Question: I'm using MSHTML with a WebBrowser control because it gives me access to things the WebBrowser doesn't such as text nodes. I've seen several posts here and on the web where people say you must call 'ReleaseComObject' for every COM object you reference. So, say I do this:
'var doc = myBrowser.Document.DomDocument as IHTMLDocument2;'
Do I need to release 'doc'? How 'body' in this code:
'var body = (myBrowser.Document.DomDocument as IHTMLDocument2).body;'
Aren't these objects wrapped by a RCW that would release them as soon as there are no more references to them? If not, would it be a good idea to create a wrapper for each of them with a finalizer (instead of using Dispose) that would release them as soon as the garbage collector kicks in (such that I don't need to worry about manually disposing them)?
The thing is, my application has a memory leak and I believe is related to this. According to ANTS memory profiler, one of the functions (among many others that happen to use MSHTML objects) that is holding a reference to a bunch of 'Microsoft.CSharp.RuntimeBinder.Semantics.LocalVariableSymbol' objects which are on the top list of objects using memory in Generation 2 is this one:
'''
internal static string GetAttribute(this IHTMLDOMNode element, string name)
{
var attribute = element.IsHTMLElement() ? ((IHTMLElement)element).getAttribute(name) : null;
if (attribute != null) return attribute.ToString();
return "";
}
'''
Not sure what's wrong here since 'attribute' is just a string.
Here is another function that is shown on the ANTS profiler's Instance Retention Graph (I added a bunch of 'FinalReleaseComObject's but is still shown):
'''
private void InjectFunction(IHTMLDocument2 document)
{
if (null == Document) throw new Exception("Cannot access current document's HTML or document is not an HTML.");
try
{
IHTMLDocument3 doc3 = document as IHTMLDocument3;
IHTMLElementCollection collection = doc3.getElementsByTagName("head");
IHTMLDOMNode head = collection.item(0);
IHTMLElement scriptElement = document.createElement("script");
IHTMLScriptElement script = (IHTMLScriptElement)scriptElement;
IHTMLDOMNode scriptNode = (IHTMLDOMNode)scriptElement;
script.text = CurrentFuncs;
head.AppendChild(scriptNode);
if (Document.InvokeScript(CurrentTestFuncName) == null) throw new Exception("Cannot inject Javascript code right now.");
Marshal.FinalReleaseComObject(scriptNode);
Marshal.FinalReleaseComObject(script);
Marshal.FinalReleaseComObject(scriptElement);
Marshal.FinalReleaseComObject(head);
Marshal.FinalReleaseComObject(collection);
//Marshal.FinalReleaseComObject(doc3);
}
catch (Exception ex)
{
throw ex;
}
}
'''
I added the 'ReleaseComObject' but the function seems to still be holding a reference to something. Here is how my function looks like now:
'''
private void InjectFunction(IHTMLDocument2 document)
{
if (null == Document) throw new Exception("Cannot access current document's HTML or document is not an HTML.");
try
{
IHTMLDocument3 doc3 = document as IHTMLDocument3;
IHTMLElementCollection collection = doc3.getElementsByTagName("head");
IHTMLDOMNode head = collection.item(0);
IHTMLElement scriptElement = document.createElement("script");
IHTMLScriptElement script = (IHTMLScriptElement)scriptElement;
IHTMLDOMNode scriptNode = (IHTMLDOMNode)scriptElement;
script.text = CurrentFuncs;
head.AppendChild(scriptNode);
if (Document.InvokeScript(CurrentTestFuncName) == null) throw new Exception("Cannot inject Javascript code right now.");
Marshal.FinalReleaseComObject(scriptNode);
Marshal.FinalReleaseComObject(script);
Marshal.FinalReleaseComObject(scriptElement);
Marshal.FinalReleaseComObject(head);
Marshal.FinalReleaseComObject(collection);
Marshal.ReleaseComObject(doc3);
}
catch (Exception ex)
{
MessageBox.Show("Couldn't release!");
throw ex;
}
}
'''
The 'MessageBox.Show("Couldn't release!");' line is never hit so I assume everything is been released properly. Here is what ANTS shows:

I have no idea what that site container thing is.
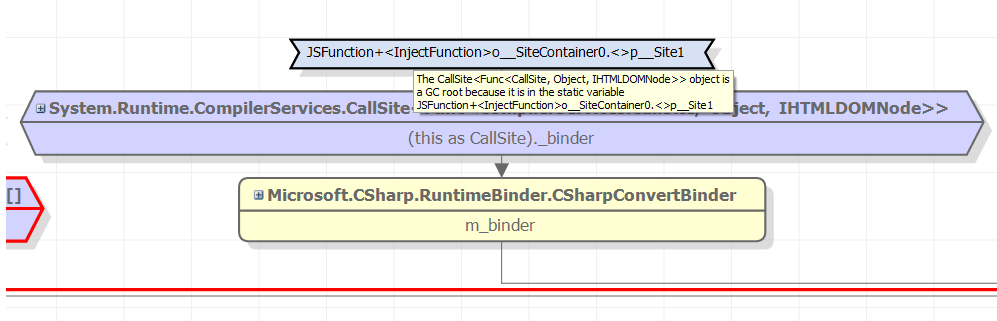
Answer: The RCW will release the COM object when the RCW is finalized, so you don't need to create a wrapper that does this. You call 'ReleaseComObject' because you don't want to wait around for the finalization; this is the same rationale for the Dispose pattern. So creating wrappers that can be 'Dispose'd isn't a bad idea (and there are examples out there
For 'var doc = myBrowser.Document.DomDocument ...;', you should also capture '.Document' in a separate variable and 'ReleaseComObject' it as well. Any time you reference a property of a COM object which produces another object, make sure to release it.
In 'GetAttribute', you're casting the element to another interface. In COM programming, <URL> element;' so you can release that as well.
- this is the pattern to use when working with COM objects:
'''
IHTMLElement element = null;
try
{
element = <some method or property returning a COM object>;
// do something with element
}
catch (Exception ex) // although the exception type should be as specific as possible
{
// log, whatever
throw; // not "throw ex;" - that makes the call stack think the exception originated right here
}
finally
{
if (element != null)
{
Marshal.ReleaseComObject(element);
element = null;
}
}
'''
This should really be done for every COM object reference you have.